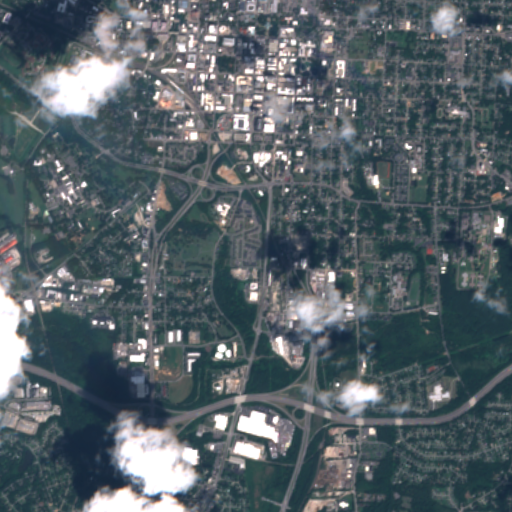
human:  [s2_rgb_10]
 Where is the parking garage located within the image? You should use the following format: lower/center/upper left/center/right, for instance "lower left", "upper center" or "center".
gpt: The parking garage is located in the upper left of the image.
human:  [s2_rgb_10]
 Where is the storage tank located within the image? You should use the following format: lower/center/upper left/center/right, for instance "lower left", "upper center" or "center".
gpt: The storage tank is located in the lower center of the image.
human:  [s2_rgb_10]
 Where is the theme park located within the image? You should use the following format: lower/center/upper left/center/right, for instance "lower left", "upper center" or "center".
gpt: The theme park is located in the upper left of the image.
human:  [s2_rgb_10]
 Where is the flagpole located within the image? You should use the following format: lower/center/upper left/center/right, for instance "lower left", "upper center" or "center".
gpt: The flagpole is located in the upper right of the image.
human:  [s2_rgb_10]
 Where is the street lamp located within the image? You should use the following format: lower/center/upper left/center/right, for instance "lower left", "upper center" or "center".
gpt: The street lamp is located in the lower right of the image.
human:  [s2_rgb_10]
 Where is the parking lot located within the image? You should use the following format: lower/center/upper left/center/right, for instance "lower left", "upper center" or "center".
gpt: There is no parking lot in the image.